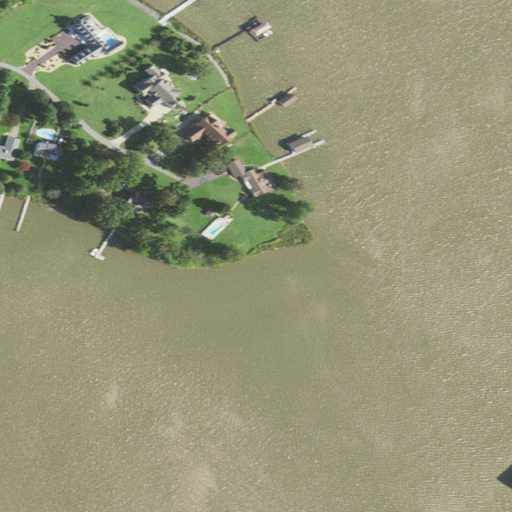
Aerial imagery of cape in Virginia named Burnt House containing open water, cultivated crops, open development, shrub, low intensity development, mixed forest, grassland, herbaceous wetlands, and medium intensity development